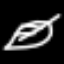
Label: leaf